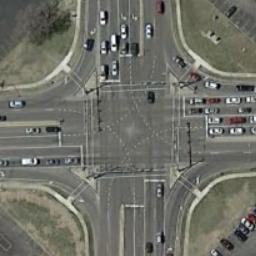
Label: intersection